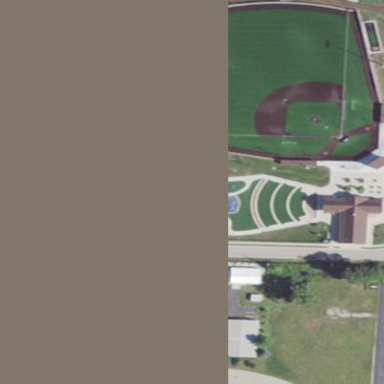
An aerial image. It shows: Baseball pitch for leisure land activities.